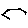
Label: hexagon